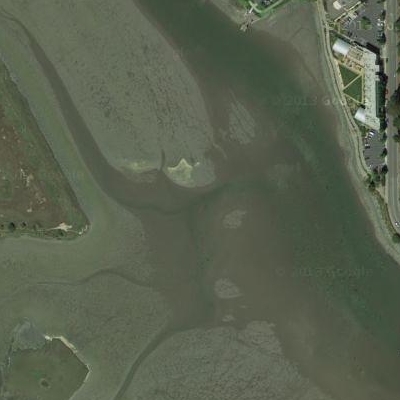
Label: RiverLake